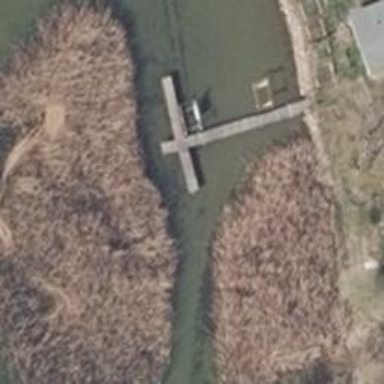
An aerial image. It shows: Man-made pier.